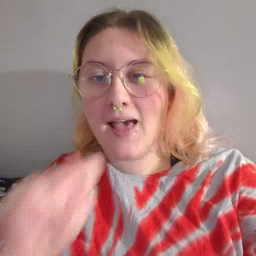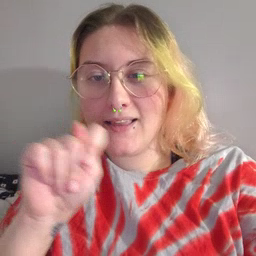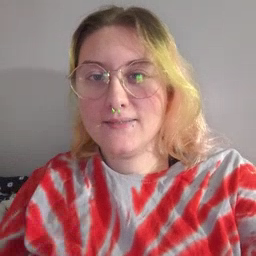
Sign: potty